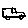
Label: car